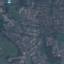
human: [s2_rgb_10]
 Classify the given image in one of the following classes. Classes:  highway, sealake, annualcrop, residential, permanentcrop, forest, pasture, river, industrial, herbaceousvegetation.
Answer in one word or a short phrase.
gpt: Residential